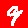
Digit: 9